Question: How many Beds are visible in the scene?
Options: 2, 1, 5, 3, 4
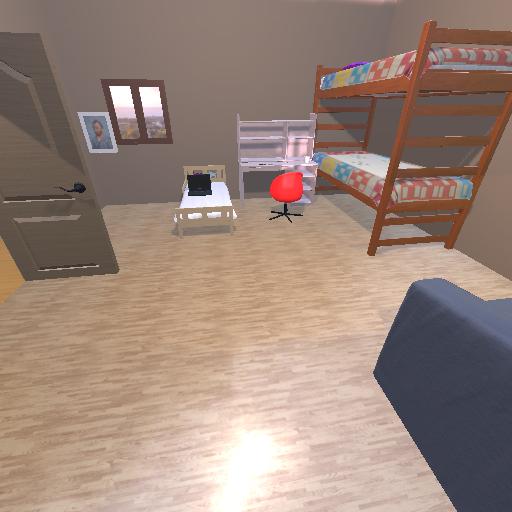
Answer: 2